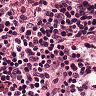
Metastatic tissue present: no